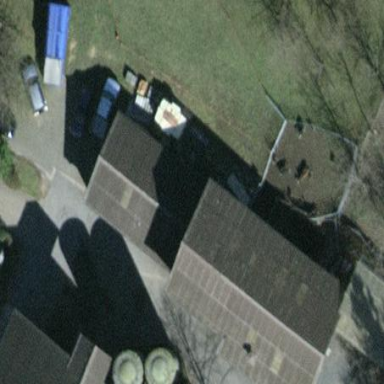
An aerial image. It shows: Farm building with gabled roof.